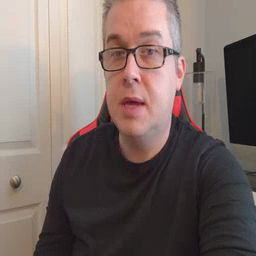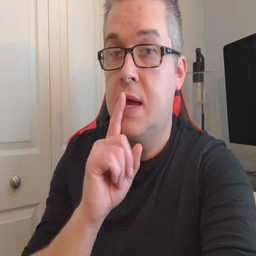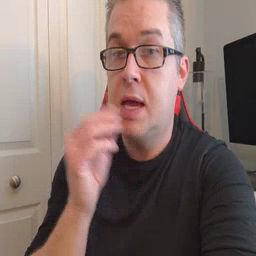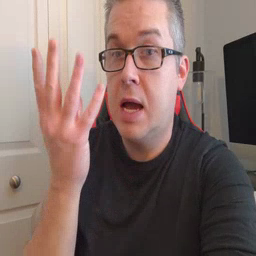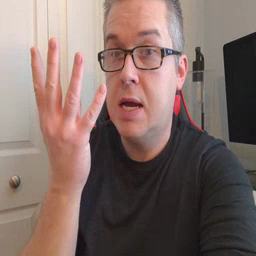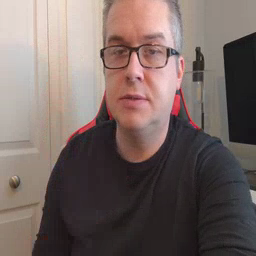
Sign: lamp